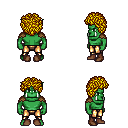
a pixel art fantasy rpg character, male body template, orc, green skin, leather shoulder armor, gold greaves, blonde curly afro hairstyle, brown shoes, four views (front, back, left, right), 2x2 character sprite sheet, small pixel art, hard edges, no anti-aliasing